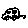
Label: car